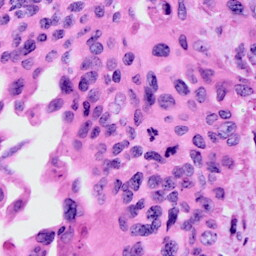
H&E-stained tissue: Cervix